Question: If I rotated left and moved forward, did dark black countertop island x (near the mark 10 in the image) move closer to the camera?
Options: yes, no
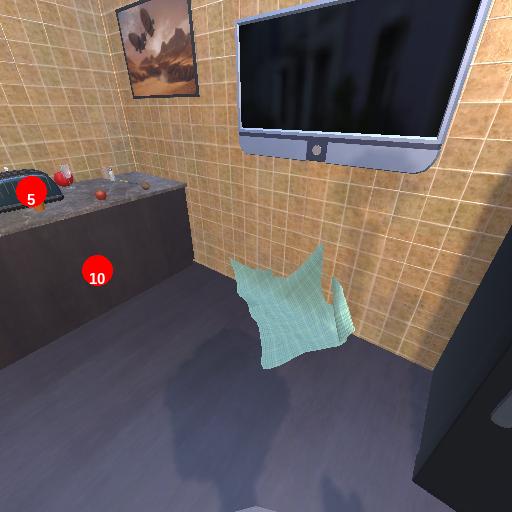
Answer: yes